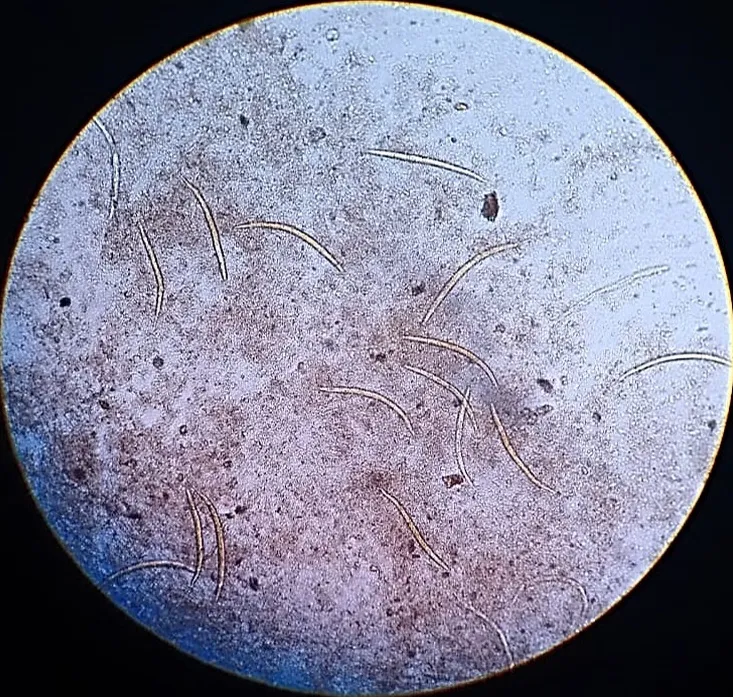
Stool microscopy showing rhabditiform larvae of S. stercoralis, which were motile at the time of stool collection. Image taken at 100x magnification.
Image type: pathology (gram)